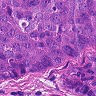
Metastatic tissue present: yes